Question: Why does this code not work? I have a long, and a number that's below 2^64 but it doesn't work. My IntelliJ says that there is a ',' or ')' missing. In my Netbeans it does work but not in Intellij - In Netbeans it works if I remove the L from Byte - Gigabyte, because they are below 2^32 limit and work without L, In IntelliJ it gives me a compiler error (see picture) if I have the L on these 2^32 (Byte - GB) or not. Restarting IntelliJ didn't help.
'''
public enum Type {
BYTE (1L), KILOBYTE (1024L), MEGABYTE(1048576L), GIGABYTE(1073741824L), TERABYTES(1099511627776L), PETABYTE(1125899906842624L);
private final long size;
private Type(long size){
this.size=size;
}
public long getSize() {
return size;
}
@Override
public String toString() {
return "Type{" +
"size=" + size +
'}';
}
}
'''

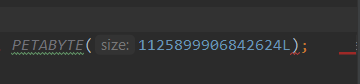
Answer: There is a hidden Unicode character Unicode U+202C after the PETABYTE size declaration, probably a copy/paste trick. Use this online tool to see it:
<URL>
Copy your code snippet there and you will see it.